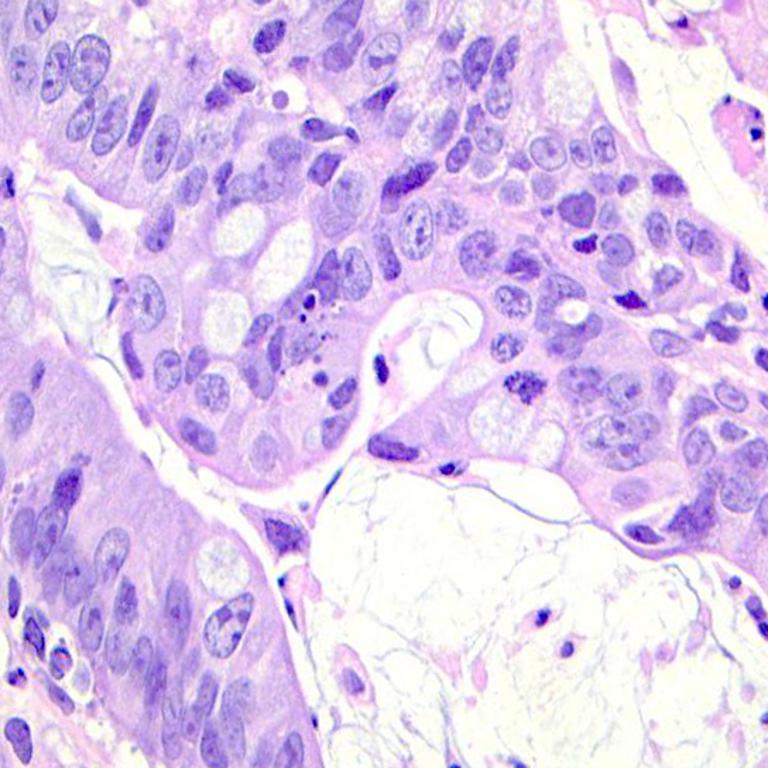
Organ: colon
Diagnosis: adenocarcinomas